Aerial crown-view tile of a tropical tree (Barro Colorado Island, Panama), acquired 20240918:
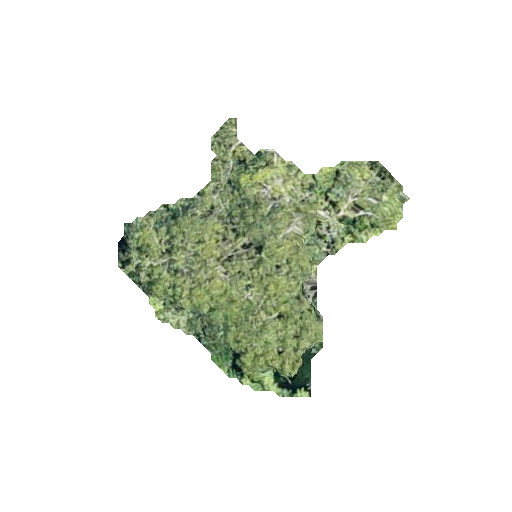
Species: Astronium graveolens
GBIF accepted scientific name: Astronium graveolens
Crown area: 63.776 m²